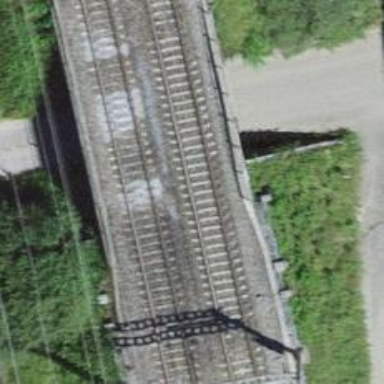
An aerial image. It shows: Single-track railway bridge with electrified contact line.